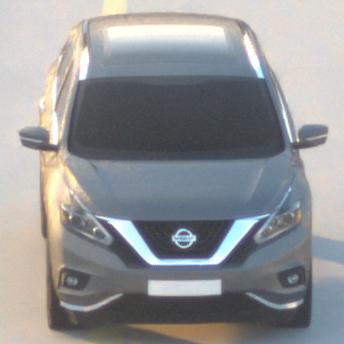
Make: Nissan
Model: Murano
Detailed model: Gen. 3 Z52
Model produced from: 2015
Doors: 5
Color: gray
Road condition: dry road
Daytime: sunrise or sunset
Contrast: medium contrast